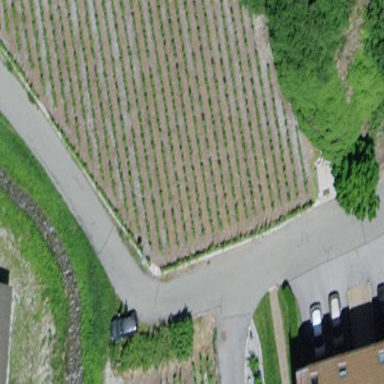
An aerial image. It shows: Vineyard growing grapes.